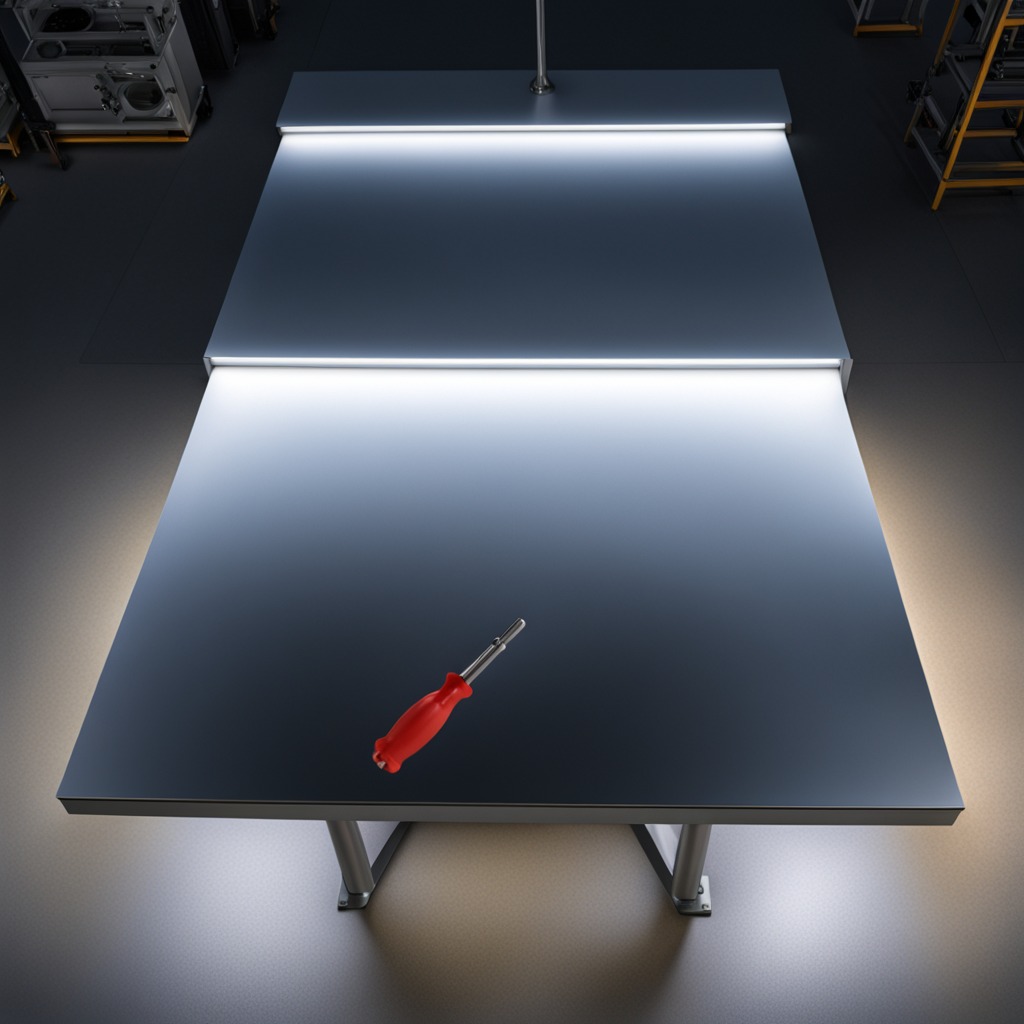
A screwdriver is lying on the tabletop.